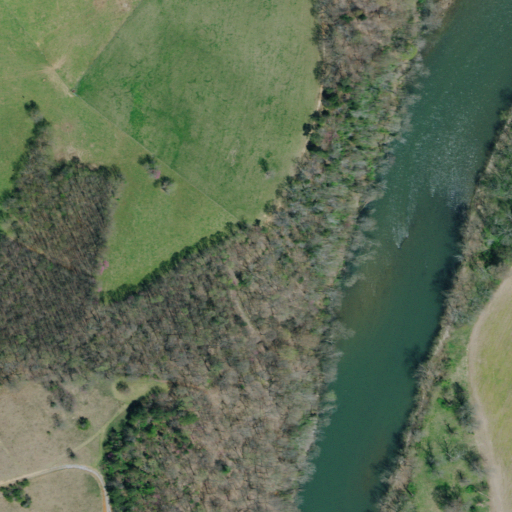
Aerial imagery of cliff(s) in Tennessee named Yarprough Cliff containing deciduous forest, pasture, open water, woody wetlands, and herbaceous wetlands